Question: Let me first start by saying, I'm not even sure what I'm trying to do is possible, and I'm very new to Xamarin/Monotouch development, but here goes.
For some background, I'm looking for a Xamarin PCL version of a bi-directional <URL>, I get the following error:
'''
Target CoreCompile:
Tool /Library/Frameworks/Mono.framework/Versions/3.12.0/lib/mono/4.5/mcs.exe execution started with arguments: /noconfig /debug:full /debug+ /optimize- /out:obj/Debug/Pusher.Connections.dll Properties/AssemblyInfo.cs WebSocketConnection.cs WebSocketConnectionFactory.cs /target:library /define:DEBUG /nostdlib /reference:../../../Downloads/WebSocket4Net(0.11)/net45/Debug/WebSocket4Net.dll /reference:../packages/Xamarin.Forms.1.3.1.6296/lib/portable-win+net45+wp80+MonoAndroid10+MonoTouch10+Xamarin.iOS10/Xamarin.Forms.Core.dll /reference:../packages/Xamarin.Forms.1.3.1.6296/lib/portable-win+net45+wp80+MonoAndroid10+MonoTouch10+Xamarin.iOS10/Xamarin.Forms.Xaml.dll /reference:/Users/user/Projects/PusherTest/Pusher/bin/Debug//Pusher.dll /reference:/Library/Frameworks/Mono.framework/Versions/3.12.0/lib/mono/xbuild-frameworks/.NETPortable/v4.5/Profile/Profile78/Microsoft.CSharp.dll /reference:/Library/Frameworks/Mono.framework/Versions/3.12.0/lib/mono/xbuild-frameworks/.NETPortable/v4.5/Profile/Profile78/System.Collections.dll /reference:/Library/Frameworks/Mono.framework/Versions/3.12.0/lib/mono/xbuild-frameworks/.NETPortable/v4.5/Profile/Profile78/System.ComponentModel.EventBasedAsync.dll /reference:/Library/Frameworks/Mono.framework/Versions/3.12.0/lib/mono/xbuild-frameworks/.NETPortable/v4.5/Profile/Profile78/System.ComponentModel.dll /reference:/Library/Frameworks/Mono.framework/Versions/3.12.0/lib/mono/xbuild-frameworks/.NETPortable/v4.5/Profile/Profile78/System.Core.dll /reference:/Library/Frameworks/Mono.framework/Versions/3.12.0/lib/mono/xbuild-frameworks/.NETPortable/v4.5/Profile/Profile78/System.Diagnostics.Contracts.dll /reference:/Library/Frameworks/Mono.framework/Versions/3.12.0/lib/mono/xbuild-frameworks/.NETPortable/v4.5/Profile/Profile78/System.Diagnostics.Debug.dll /reference:/Library/Frameworks/Mono.framework/Versions/3.12.0/lib/mono/xbuild-frameworks/.NETPortable/v4.5/Profile/Profile78/System.Diagnostics.Tools.dll /reference:/Library/Frameworks/Mono.framework/Versions/3.12.0/lib/mono/xbuild-frameworks/.NETPortable/v4.5/Profile/Profile78/System.Dynamic.Runtime.dll /reference:/Library/Frameworks/Mono.framework/Versions/3.12.0/lib/mono/xbuild-frameworks/.NETPortable/v4.5/Profile/Profile78/System.Globalization.dll /reference:/Library/Frameworks/Mono.framework/Versions/3.12.0/lib/mono/xbuild-frameworks/.NETPortable/v4.5/Profile/Profile78/System.IO.dll /reference:/Library/Frameworks/Mono.framework/Versions/3.12.0/lib/mono/xbuild-frameworks/.NETPortable/v4.5/Profile/Profile78/System.Linq.Expressions.dll /reference:/Library/Frameworks/Mono.framework/Versions/3.12.0/lib/mono/xbuild-frameworks/.NETPortable/v4.5/Profile/Profile78/System.Linq.Queryable.dll /reference:/Library/Frameworks/Mono.framework/Versions/3.12.0/lib/mono/xbuild-frameworks/.NETPortable/v4.5/Profile/Profile78/System.Linq.dll /reference:/Library/Frameworks/Mono.framework/Versions/3.12.0/lib/mono/xbuild-frameworks/.NETPortable/v4.5/Profile/Profile78/System.Net.NetworkInformation.dll /reference:/Library/Frameworks/Mono.framework/Versions/3.12.0/lib/mono/xbuild-frameworks/.NETPortable/v4.5/Profile/Profile78/System.Net.Primitives.dll /reference:/Library/Frameworks/Mono.framework/Versions/3.12.0/lib/mono/xbuild-frameworks/.NETPortable/v4.5/Profile/Profile78/System.Net.Requests.dll /reference:/Library/Frameworks/Mono.framework/Versions/3.12.0/lib/mono/xbuild-frameworks/.NETPortable/v4.5/Profile/Profile78/System.Net.dll /reference:/Library/Frameworks/Mono.framework/Versions/3.12.0/lib/mono/xbuild-frameworks/.NETPortable/v4.5/Profile/Profile78/System.ObjectModel.dll /reference:/Library/Frameworks/Mono.framework/Versions/3.12.0/lib/mono/xbuild-frameworks/.NETPortable/v4.5/Profile/Profile78/System.Reflection.Extensions.dll /reference:/Library/Frameworks/Mono.framework/Versions/3.12.0/lib/mono/xbuild-frameworks/.NETPortable/v4.5/Profile/Profile78/System.Reflection.Primitives.dll /reference:/Library/Frameworks/Mono.framework/Versions/3.12.0/lib/mono/xbuild-frameworks/.NETPortable/v4.5/Profile/Profile78/System.Reflection.dll /reference:/Library/Frameworks/Mono.framework/Versions/3.12.0/lib/mono/xbuild-frameworks/.NETPortable/v4.5/Profile/Profile78/System.Resources.ResourceManager.dll /reference:/Library/Frameworks/Mono.framework/Versions/3.12.0/lib/mono/xbuild-frameworks/.NETPortable/v4.5/Profile/Profile78/System.Runtime.Extensions.dll /reference:/Library/Frameworks/Mono.framework/Versions/3.12.0/lib/mono/xbuild-frameworks/.NETPortable/v4.5/Profile/Profile78/System.Runtime.InteropServices.WindowsRuntime.dll /reference:/Library/Frameworks/Mono.framework/Versions/3.12.0/lib/mono/xbuild-frameworks/.NETPortable/v4.5/Profile/Profile78/System.Runtime.Serialization.Json.dll /reference:/Library/Frameworks/Mono.framework/Versions/3.12.0/lib/mono/xbuild-frameworks/.NETPortable/v4.5/Profile/Profile78/System.Runtime.Serialization.Primitives.dll /reference:/Library/Frameworks/Mono.framework/Versions/3.12.0/lib/mono/xbuild-frameworks/.NETPortable/v4.5/Profile/Profile78/System.Runtime.Serialization.Xml.dll /reference:/Library/Frameworks/Mono.framework/Versions/3.12.0/lib/mono/xbuild-frameworks/.NETPortable/v4.5/Profile/Profile78/System.Runtime.Serialization.dll /reference:/Library/Frameworks/Mono.framework/Versions/3.12.0/lib/mono/xbuild-frameworks/.NETPortable/v4.5/Profile/Profile78/System.Runtime.dll /reference:/Library/Frameworks/Mono.framework/Versions/3.12.0/lib/mono/xbuild-frameworks/.NETPortable/v4.5/Profile/Profile78/System.Security.Principal.dll /reference:/Library/Frameworks/Mono.framework/Versions/3.12.0/lib/mono/xbuild-frameworks/.NETPortable/v4.5/Profile/Profile78/System.ServiceModel.Http.dll /reference:/Library/Frameworks/Mono.framework/Versions/3.12.0/lib/mono/xbuild-frameworks/.NETPortable/v4.5/Profile/Profile78/System.ServiceModel.Primitives.dll /reference:/Library/Frameworks/Mono.framework/Versions/3.12.0/lib/mono/xbuild-frameworks/.NETPortable/v4.5/Profile/Profile78/System.ServiceModel.Security.dll /reference:/Library/Frameworks/Mono.framework/Versions/3.12.0/lib/mono/xbuild-frameworks/.NETPortable/v4.5/Profile/Profile78/System.ServiceModel.Web.dll /reference:/Library/Frameworks/Mono.framework/Versions/3.12.0/lib/mono/xbuild-frameworks/.NETPortable/v4.5/Profile/Profile78/System.ServiceModel.dll /reference:/Library/Frameworks/Mono.framework/Versions/3.12.0/lib/mono/xbuild-frameworks/.NETPortable/v4.5/Profile/Profile78/System.Text.Encoding.Extensions.dll /reference:/Library/Frameworks/Mono.framework/Versions/3.12.0/lib/mono/xbuild-frameworks/.NETPortable/v4.5/Profile/Profile78/System.Text.Encoding.dll /reference:/Library/Frameworks/Mono.framework/Versions/3.12.0/lib/mono/xbuild-frameworks/.NETPortable/v4.5/Profile/Profile78/System.Text.RegularExpressions.dll /reference:/Library/Frameworks/Mono.framework/Versions/3.12.0/lib/mono/xbuild-frameworks/.NETPortable/v4.5/Profile/Profile78/System.Threading.Tasks.dll /reference:/Library/Frameworks/Mono.framework/Versions/3.12.0/lib/mono/xbuild-frameworks/.NETPortable/v4.5/Profile/Profile78/System.Threading.dll /reference:/Library/Frameworks/Mono.framework/Versions/3.12.0/lib/mono/xbuild-frameworks/.NETPortable/v4.5/Profile/Profile78/System.Windows.dll /reference:/Library/Frameworks/Mono.framework/Versions/3.12.0/lib/mono/xbuild-frameworks/.NETPortable/v4.5/Profile/Profile78/System.Xml.Linq.dll /reference:/Library/Frameworks/Mono.framework/Versions/3.12.0/lib/mono/xbuild-frameworks/.NETPortable/v4.5/Profile/Profile78/System.Xml.ReaderWriter.dll /reference:/Library/Frameworks/Mono.framework/Versions/3.12.0/lib/mono/xbuild-frameworks/.NETPortable/v4.5/Profile/Profile78/System.Xml.Serialization.dll /reference:/Library/Frameworks/Mono.framework/Versions/3.12.0/lib/mono/xbuild-frameworks/.NETPortable/v4.5/Profile/Profile78/System.Xml.XDocument.dll /reference:/Library/Frameworks/Mono.framework/Versions/3.12.0/lib/mono/xbuild-frameworks/.NETPortable/v4.5/Profile/Profile78/System.Xml.XmlSerializer.dll /reference:/Library/Frameworks/Mono.framework/Versions/3.12.0/lib/mono/xbuild-frameworks/.NETPortable/v4.5/Profile/Profile78/System.Xml.dll /reference:/Library/Frameworks/Mono.framework/Versions/3.12.0/lib/mono/xbuild-frameworks/.NETPortable/v4.5/Profile/Profile78/System.dll /reference:/Library/Frameworks/Mono.framework/Versions/3.12.0/lib/mono/xbuild-frameworks/.NETPortable/v4.5/Profile/Profile78/mscorlib.dll /warn:4
WebSocketConnection.cs(94,27): warning CS1998: Async block lacks 'await' operator and will run synchronously
WebSocketConnection.cs(24,14): error CS1684: Reference to type 'System.Net.EndPoint' claims it is defined assembly 'System, Version=4.0.0.0, Culture=neutral, PublicKeyToken=b77a5c561934e089', but it could not be found
/Users/user/Projects/PusherTest/Pusher.Connections/../../../Downloads/WebSocket4Net(0.11)/net45/Debug/WebSocket4Net.dll (Location of the symbol related to previous error)
Task "Csc" execution -- FAILED
Done building target "CoreCompile" in project "/Users/user/Projects/PusherTest/Pusher.Connections/Pusher.Connections.Net.csproj".-- FAILED
'''
To save some scrolling, the key error is:
'''
WebSocketConnection.cs(24,14): error CS1684: Reference to type 'System.Net.EndPoint' claims it is defined assembly 'System, Version=4.0.0.0, Culture=neutral, PublicKeyToken=b77a5c561934e089', but it could not be found
'''
If I open up the assembly browser in Xamarin, it appears the System.dll that's referenced does indeed have the Endpoint class defined.

One data point, which I'm not sure is relevant: the Pusher.Connections.Net library is dependent upon the <URL> assembly. If I attempt to add that assembly via the package manager, I get the following error:
'''
Could not install package 'WebSocket4Net 0.8'. You are trying to install this package into a project that targets 'portable-net45+win+wp80+MonoTouch10+MonoAndroid10+xamarinmac20+xamarinios10', but the package does not contain any assembly references or content files that are compatible with that framework. For more information, contact the package author.
'''
If however, I just go to the site, and download the assembly, and add a reference to it, it seems to satisfy all the WebSocket specific dependencies.
What am I missing? Thanks very much in advance.
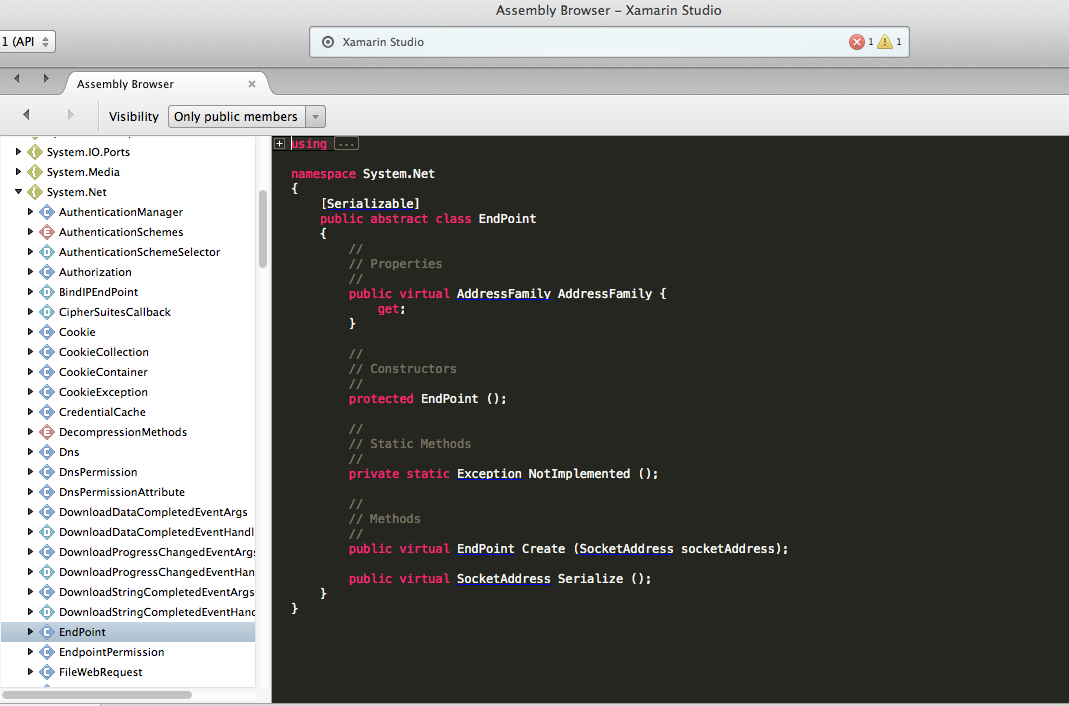
Answer: The <URL> for example.
If I create a PCL project in Xamarin Studio and use the assembly browser the System.dll file does not contain any classes but a set of TypeForwardedTo attributes so I am not sure which System.dll you are viewing.
I suspect that one of your projects or assemblies is using some types which are not available for Portable Class Libraries.